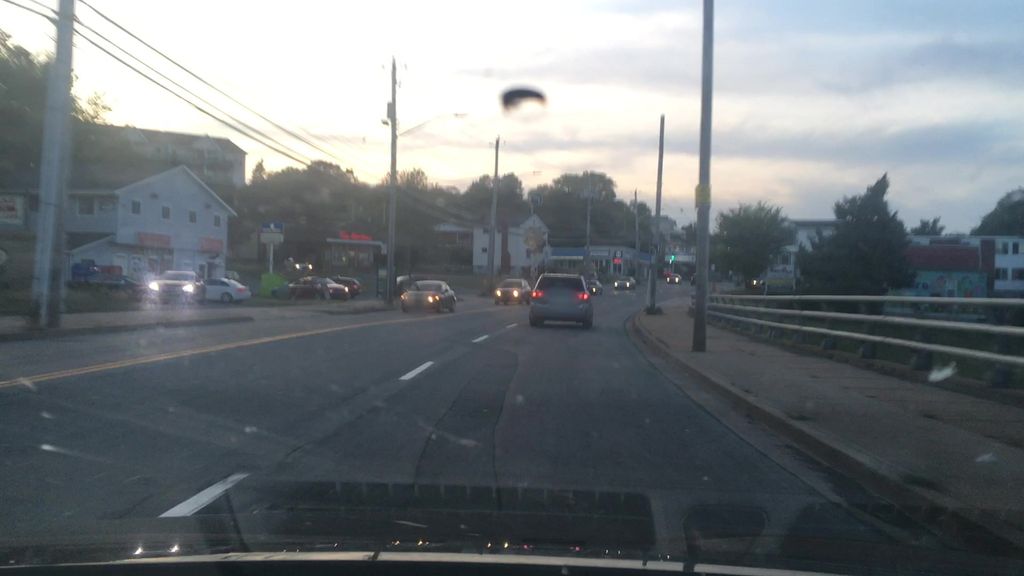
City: halifax